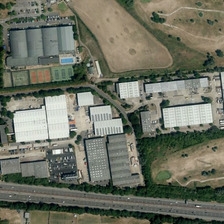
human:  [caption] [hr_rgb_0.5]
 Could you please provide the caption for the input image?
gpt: some factory buildings are near a road and bareland .

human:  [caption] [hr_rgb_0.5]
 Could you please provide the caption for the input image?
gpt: some factory buildings are near a road and bareland .

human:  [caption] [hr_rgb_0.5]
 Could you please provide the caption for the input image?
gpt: some factory buildings are near a road and bareland .

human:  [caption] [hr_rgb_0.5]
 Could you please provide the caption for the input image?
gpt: some factory buildings are near a road and bareland .

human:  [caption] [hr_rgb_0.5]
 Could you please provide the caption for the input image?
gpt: some factory buildings are near a road and bareland .